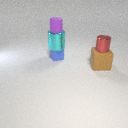
large brown rubber cube to the right of small blue rubber cube